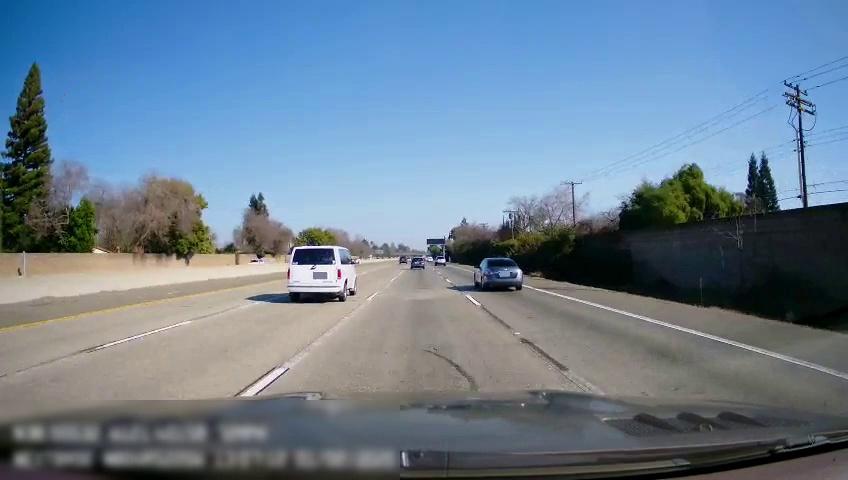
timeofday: Day
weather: Sunny
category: Drivable Space
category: Vehicles | Van
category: Vehicles | Car
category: Vehicles | Car
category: Vehicles | SUV
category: Vehicles | SUV
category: Lanes | Current Lane
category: Lanes | Alternate Lane
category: Lanes | Alternate Lane
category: Lanes | Alternate Lane
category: Lanes | Alternate Lane
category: Lanes | Alternate Lane